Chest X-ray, AP view. Patient: 40 years old, sex F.
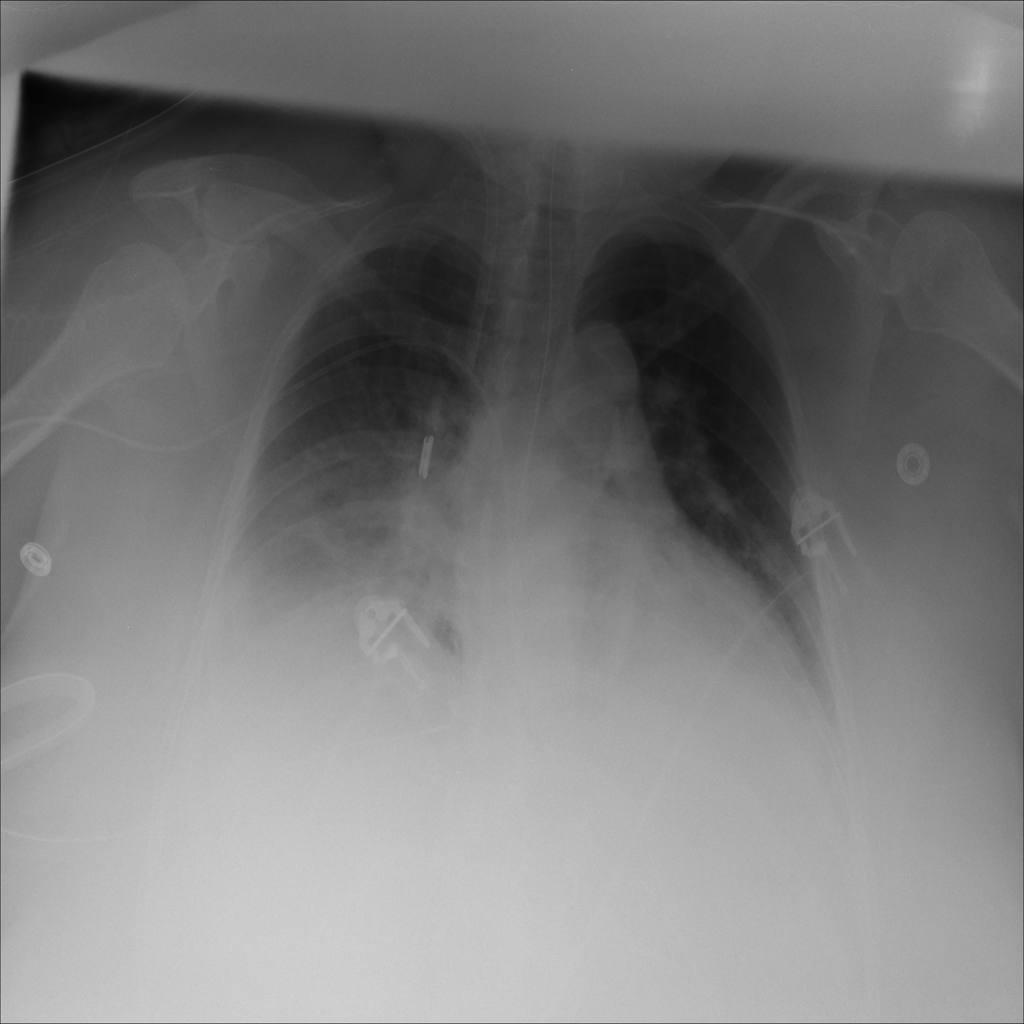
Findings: Infiltration